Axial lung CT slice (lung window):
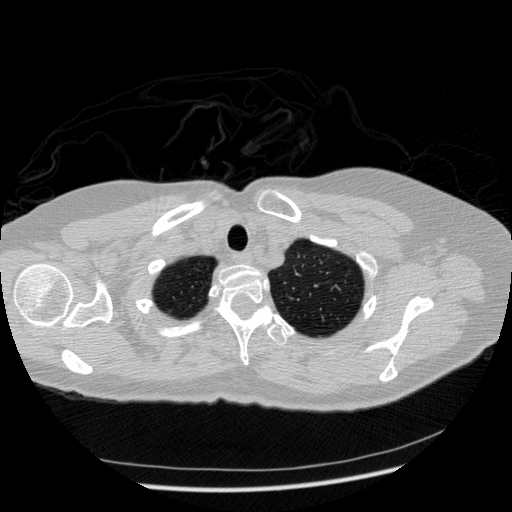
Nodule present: no